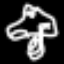
Label: frog